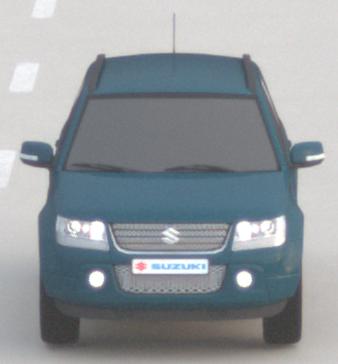
Make: Suzuki
Model: Grand Vitara
Detailed model: Gen. 1 JT
Model produced from: 2009
Model produced until: 2012
Doors: 5
Color: blue
Road condition: dry road
Daytime: sunrise or sunset
Contrast: low contrast